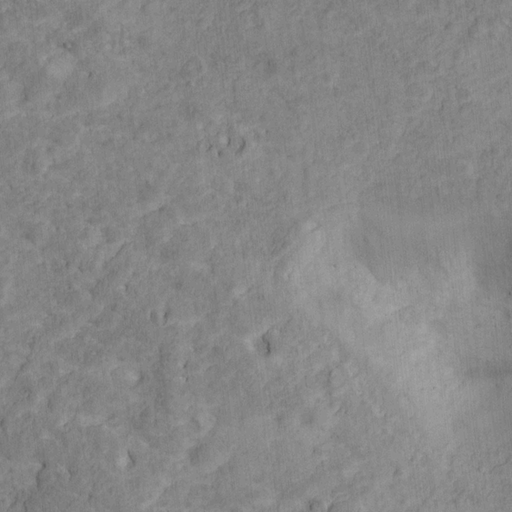
Classes present: Background